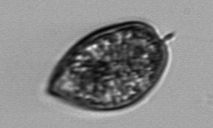
Label: Prorocentrum_micans